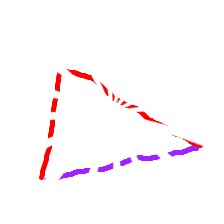
Shape: triangle